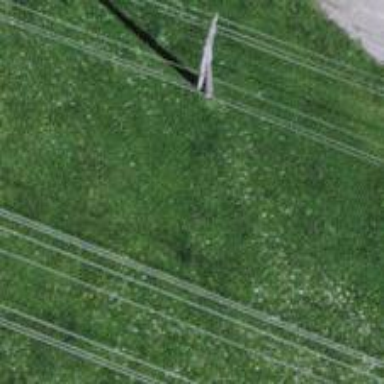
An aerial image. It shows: Concrete power pole.